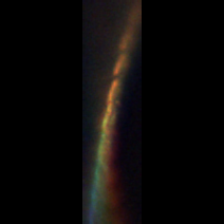
Taxon: Psuedo-nitzschia
Group: Diatoms